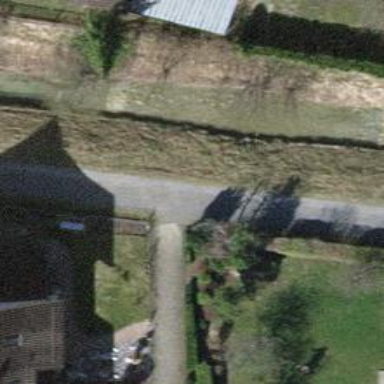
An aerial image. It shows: Compacted footway.